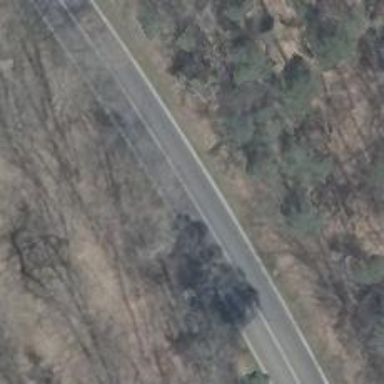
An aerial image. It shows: Secondary road with asphalt surface.